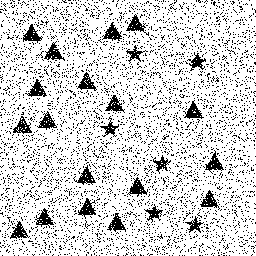
Squares: 0
Triangles: 18
Stars: 6
Total shapes: 24